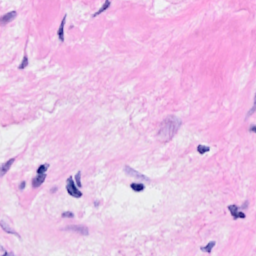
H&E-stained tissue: Breast